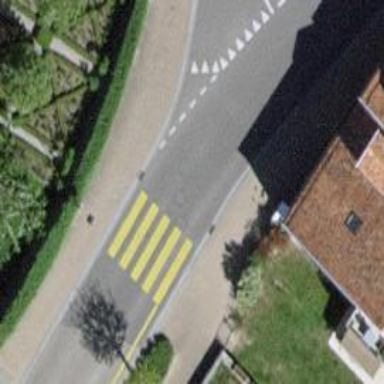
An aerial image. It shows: Uncontrolled zebra crossing on the road.